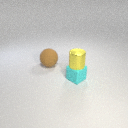
small yellow metal cylinder above small cyan rubber cube